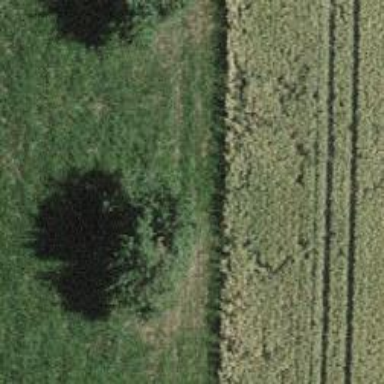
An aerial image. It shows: Single tag "natural: tree."